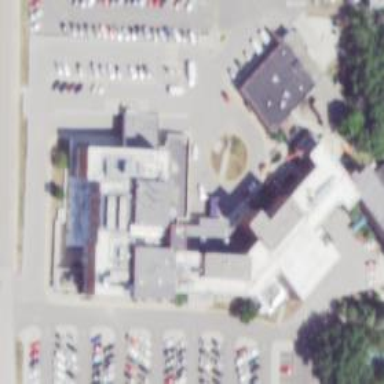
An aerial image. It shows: Hospital building.